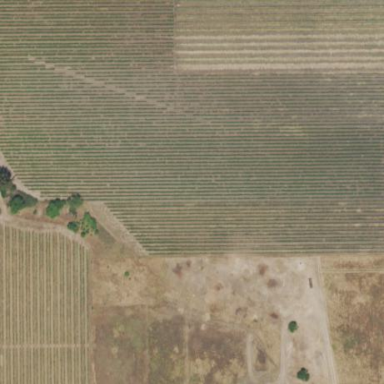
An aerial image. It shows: Vineyard with grape crops.